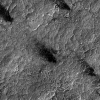
Atmospheric dust classification: not_dusty